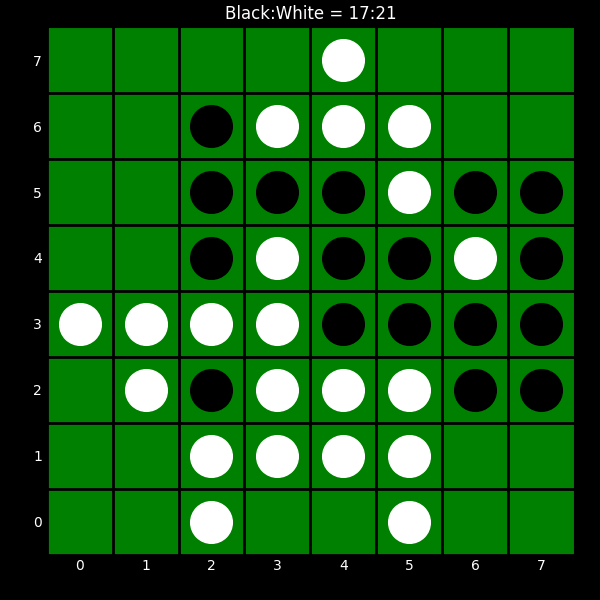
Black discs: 17
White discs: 21